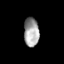
Tissue: skin
Cell type: Fibroblasts
Senescence score: 0.7098
Nuclear area (px): 427
Mean DAPI intensity: 163.126